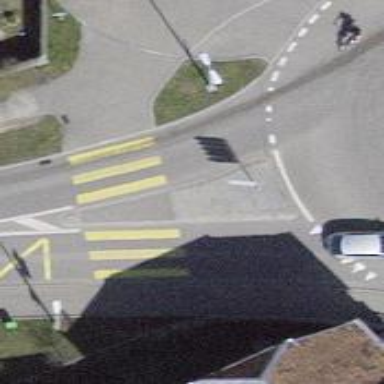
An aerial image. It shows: Uncontrolled zebra crossing with central island.